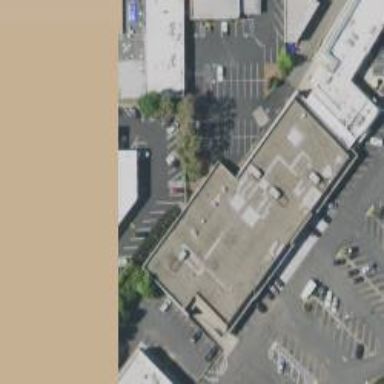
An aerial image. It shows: Pharmacy providing healthcare services.